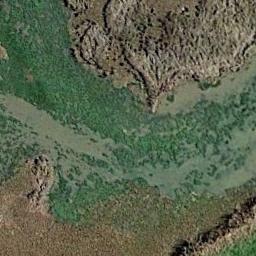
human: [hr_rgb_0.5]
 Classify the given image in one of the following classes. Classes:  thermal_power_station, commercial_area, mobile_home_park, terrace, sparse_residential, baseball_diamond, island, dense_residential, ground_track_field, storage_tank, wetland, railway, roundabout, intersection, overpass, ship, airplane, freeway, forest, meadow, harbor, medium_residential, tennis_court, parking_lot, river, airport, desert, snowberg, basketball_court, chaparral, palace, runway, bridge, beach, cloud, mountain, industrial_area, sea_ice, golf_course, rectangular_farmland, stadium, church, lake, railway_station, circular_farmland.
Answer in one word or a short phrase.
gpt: wetland